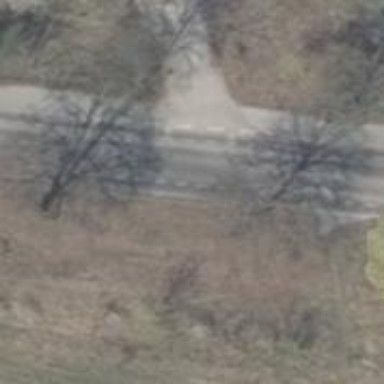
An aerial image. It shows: Asphalt cycleway.